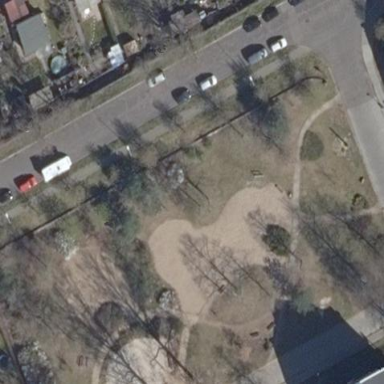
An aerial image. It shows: Playground area for leisure land.